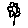
Label: flower